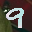
Label: 9